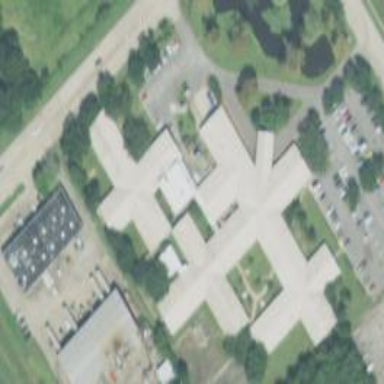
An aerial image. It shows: Nursing home.